Aerial crown-view tile of a tropical tree (Barro Colorado Island, Panama), acquired 20241216:
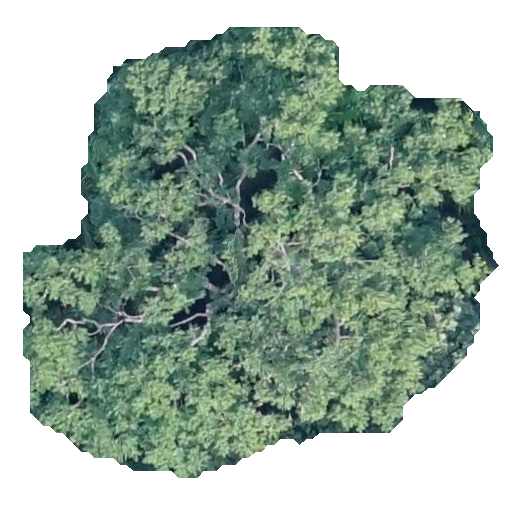
Species: Zanthoxylum ekmanii
GBIF accepted scientific name: Zanthoxylum ekmanii
Crown area: 227.834 m²